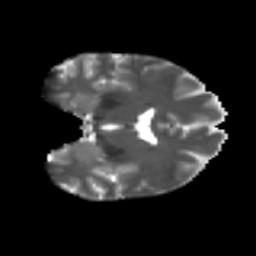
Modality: T2w
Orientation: coronal
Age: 34
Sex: female
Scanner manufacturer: ge
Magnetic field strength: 3 T
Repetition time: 7.8 s
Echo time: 0.0606 s